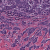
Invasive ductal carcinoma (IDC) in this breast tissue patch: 1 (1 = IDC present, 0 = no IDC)